Lunar surface albedo tile
Center latitude: -7.787
Center longitude: 43.151
Resolution (meters per pixel, mean): 132.3
Tile area (km^2): 17817.36
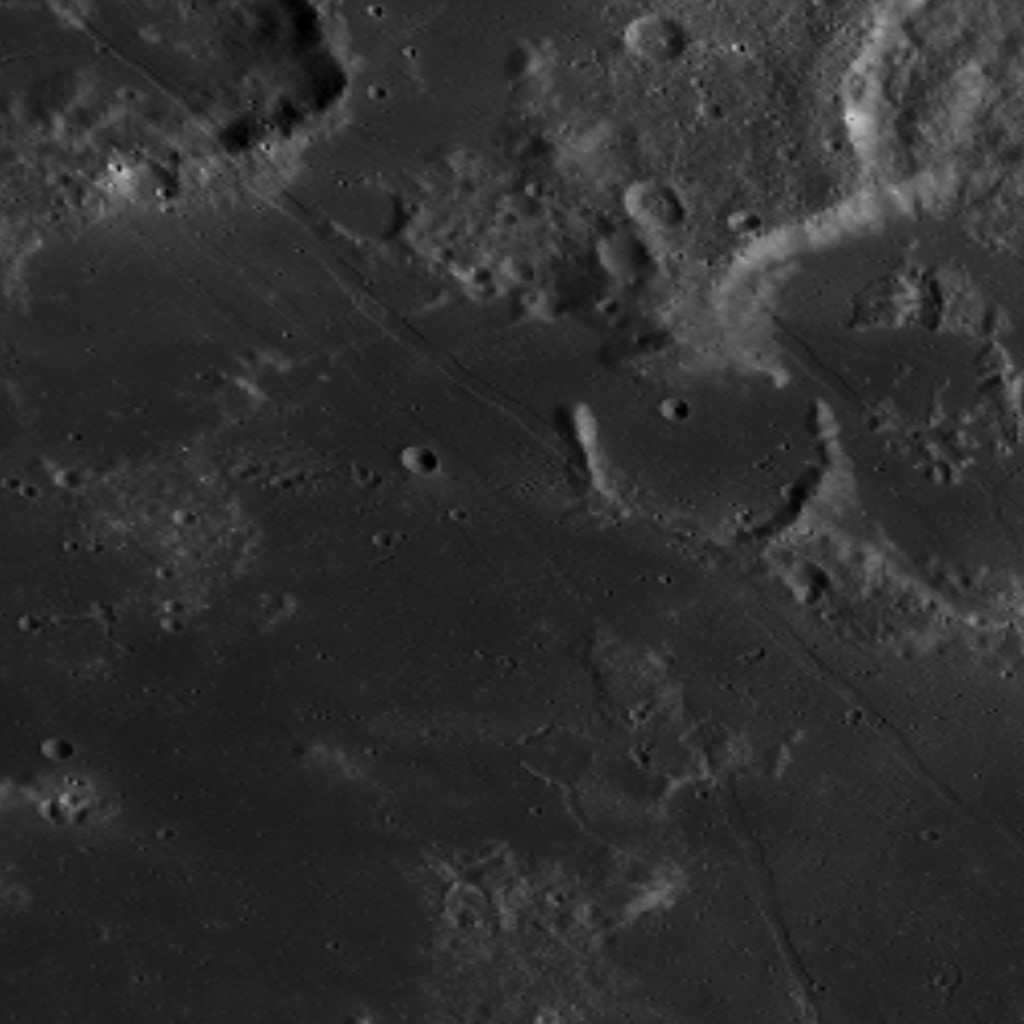